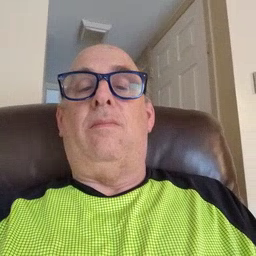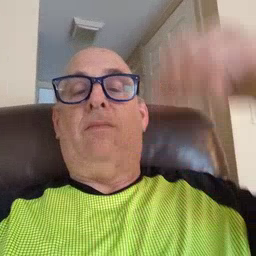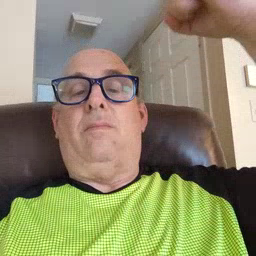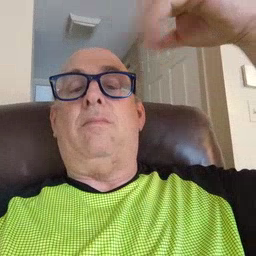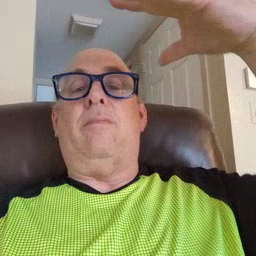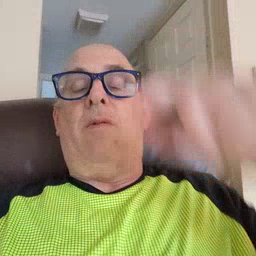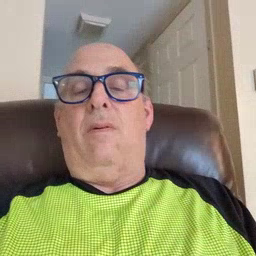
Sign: shower